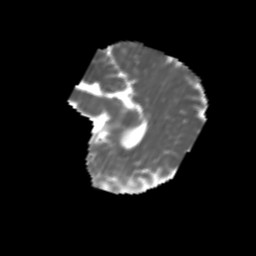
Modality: MD
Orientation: sagittal
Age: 6
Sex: male
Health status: healthy